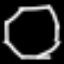
Label: octagon